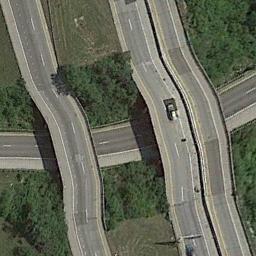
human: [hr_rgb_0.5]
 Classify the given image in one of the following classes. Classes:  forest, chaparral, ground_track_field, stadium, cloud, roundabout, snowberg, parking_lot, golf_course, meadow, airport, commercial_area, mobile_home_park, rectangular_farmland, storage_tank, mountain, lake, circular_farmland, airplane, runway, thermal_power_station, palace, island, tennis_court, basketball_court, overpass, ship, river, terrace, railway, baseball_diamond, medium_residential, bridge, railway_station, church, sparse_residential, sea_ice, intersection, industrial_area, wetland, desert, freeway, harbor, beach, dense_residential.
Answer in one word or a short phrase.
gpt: overpass